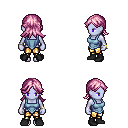
a pixel art fantasy rpg character, female body template, dark elf, purple skin, blue vest, gold greaves, pink loose hair, bracelets, black shoes, four views (front, back, left, right), 2x2 character sprite sheet, small pixel art, hard edges, no anti-aliasing